Chest X-ray:
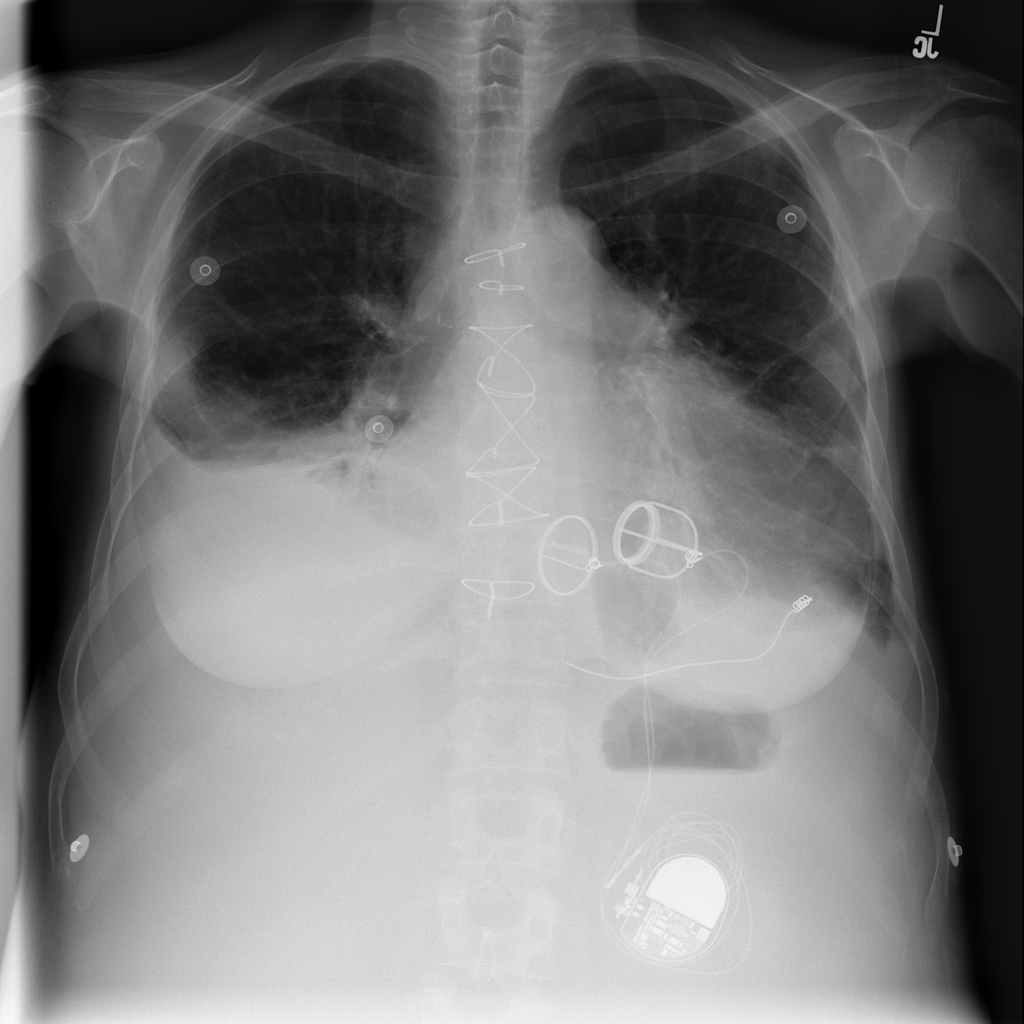
Findings: Effusion
No abnormal finding: no